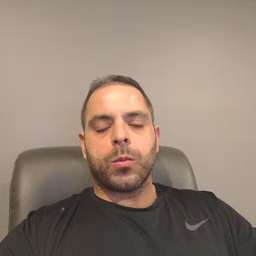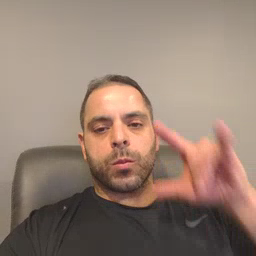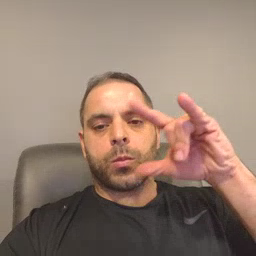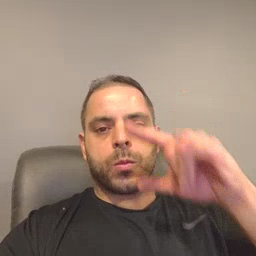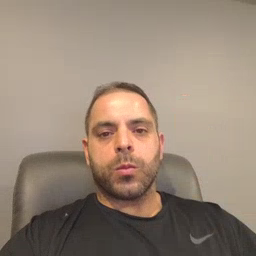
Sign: airplane